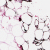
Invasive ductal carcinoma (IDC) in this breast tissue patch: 0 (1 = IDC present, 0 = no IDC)